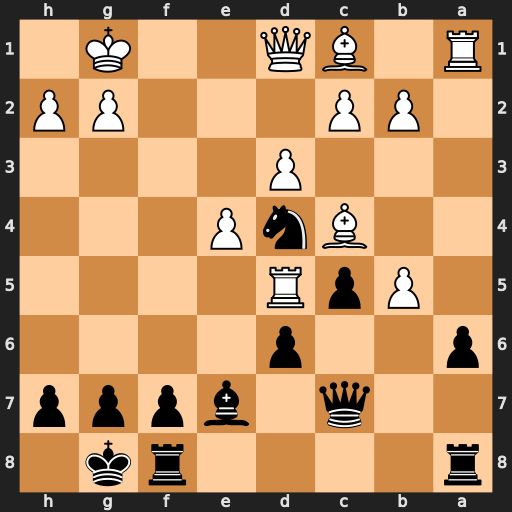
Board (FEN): r4rk1/2q1bppp/p2p4/1PpR4/2BnP3/3P4/1PP3PP/R1BQ2K1
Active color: b
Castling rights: -
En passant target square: -
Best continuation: axb5 Rxa8 Rxa8